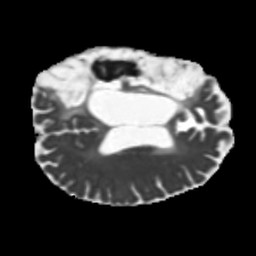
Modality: MD
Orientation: axial
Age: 63
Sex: male
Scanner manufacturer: siemens
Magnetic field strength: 3 T
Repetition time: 5.25 s
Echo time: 0.08 s